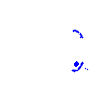
Particle: pion